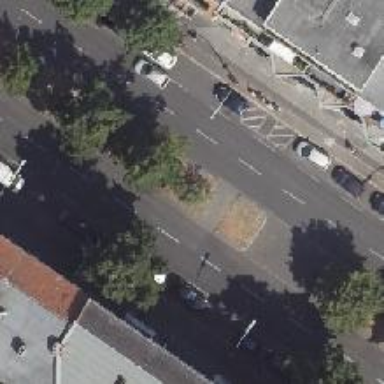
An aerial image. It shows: Footway located on traffic island.